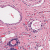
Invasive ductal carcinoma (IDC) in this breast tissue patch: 0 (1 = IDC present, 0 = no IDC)